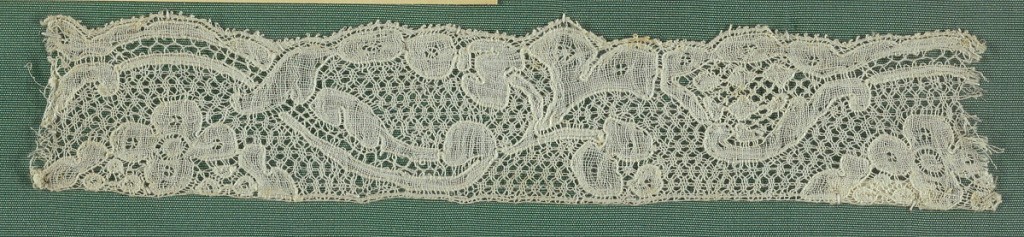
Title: Cooper Union Museum Lace Study Card
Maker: Cooper Union Museum
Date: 18th century
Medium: linen Technique: bobbin lace
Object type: Fragment
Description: Lace fragment with a ground called "armure," which is a chain-like pattern. Fragment is mounted on a fabric-covered board and framed behind glass. Frame is natural wood.